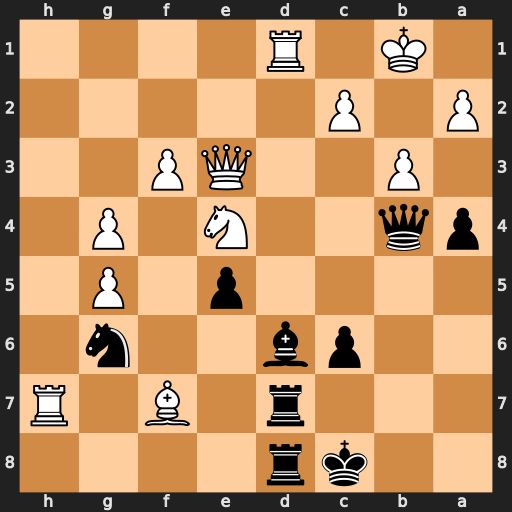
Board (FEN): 2kr4/3r1B1R/2pb2n1/4p1P1/pq2N1P1/1P2QP2/P1P5/1K1R4
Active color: b
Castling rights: -
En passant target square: -
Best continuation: Bc5 Be6 Bxe3 Rhxd7 Rxd7